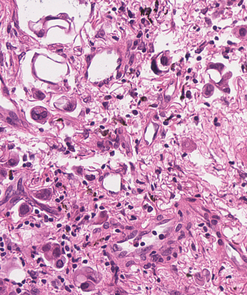
Tumor epithelial tissue: yes
Tumor-associated stroma tissue: yes
Normal tissue: no